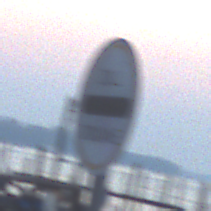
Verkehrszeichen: Zollstelle
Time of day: Dawn
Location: Outdoor (Urban)
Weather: Clear
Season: NotSpecified
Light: Natural